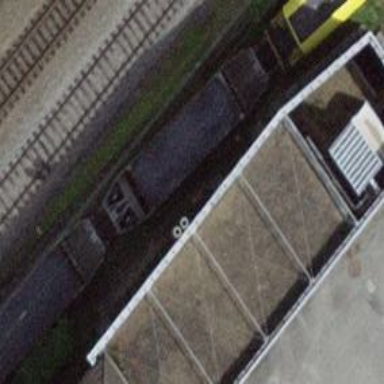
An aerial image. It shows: Electrified rail siding with contact line.